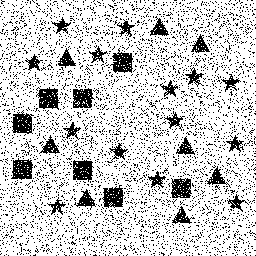
Squares: 8
Triangles: 8
Stars: 14
Total shapes: 30